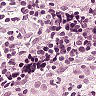
Metastatic tissue present: no